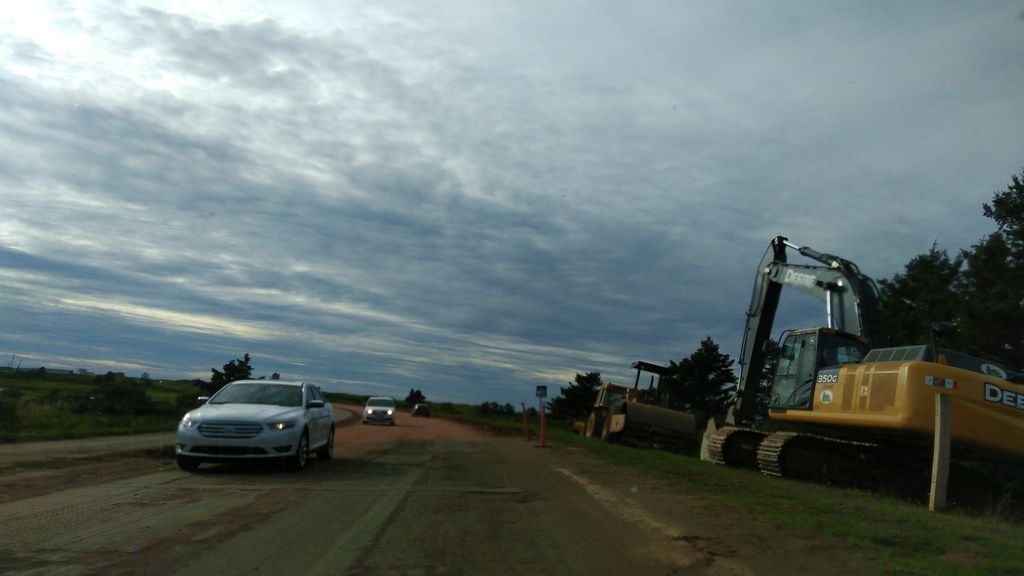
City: charlottetown